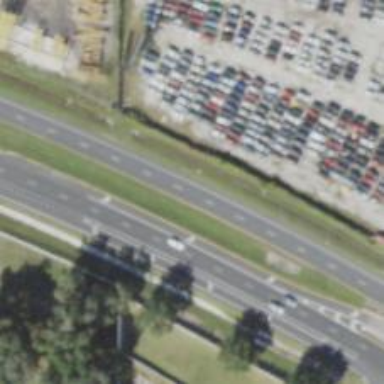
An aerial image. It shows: Asphalt road classified as trunk highway.